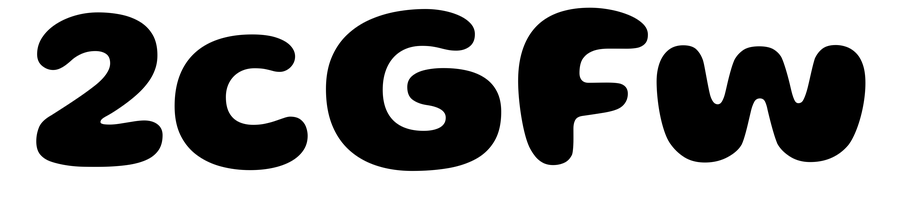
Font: Gluten_Bold